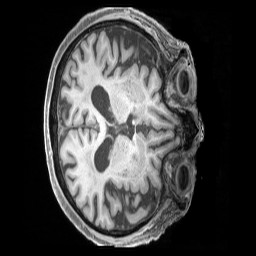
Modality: T1w
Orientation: axial
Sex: male